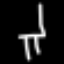
Label: chair